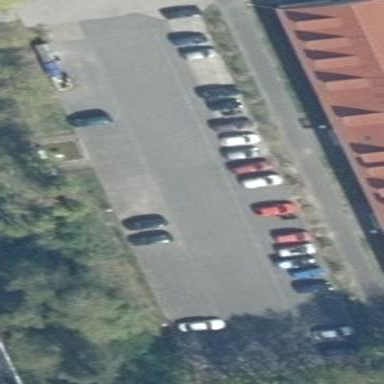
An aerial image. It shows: Parking area with surface.